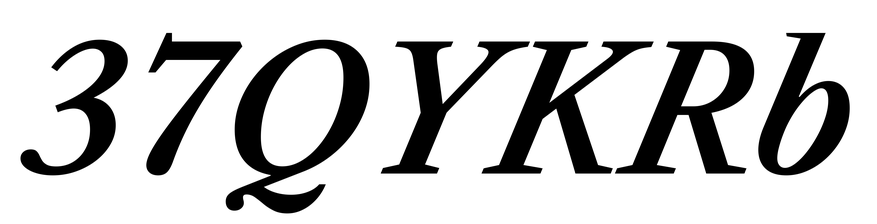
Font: LibreCaslonText-Italic_SemiBold_Italic